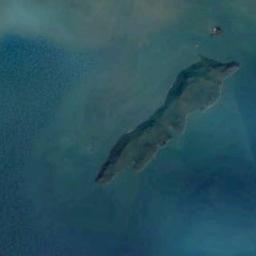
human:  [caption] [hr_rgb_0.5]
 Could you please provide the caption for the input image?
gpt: The long strip island with dense vegetation is surrounded by light blue waters .

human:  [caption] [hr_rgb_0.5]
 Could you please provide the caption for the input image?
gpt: The island is surrounded by water .

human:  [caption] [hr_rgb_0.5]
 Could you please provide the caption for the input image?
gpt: The long strip-shaped island is surrounded by blue sea water with mountains with green vegetation .

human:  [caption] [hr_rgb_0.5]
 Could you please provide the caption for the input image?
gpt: The island looks like a triangle .

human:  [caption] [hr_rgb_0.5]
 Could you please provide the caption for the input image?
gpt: The green long island is on a blue sea .